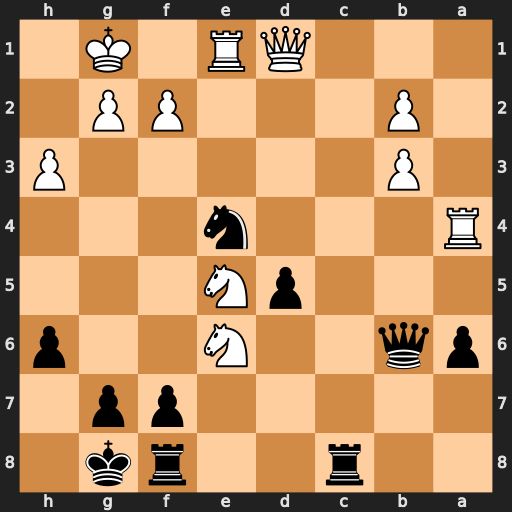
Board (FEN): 2r2rk1/5pp1/pq2N2p/3pN3/R3n3/1P5P/1P3PP1/3QR1K1
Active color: b
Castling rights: -
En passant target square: -
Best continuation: Qxf2+ Kh1 fxe6 Raxe4 dxe4